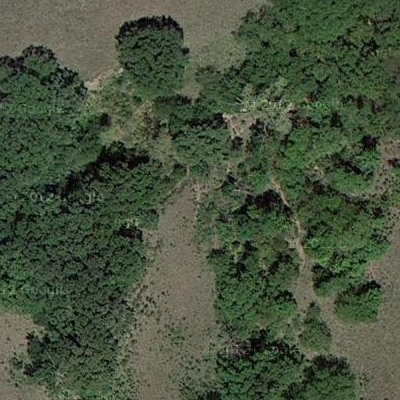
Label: Forest